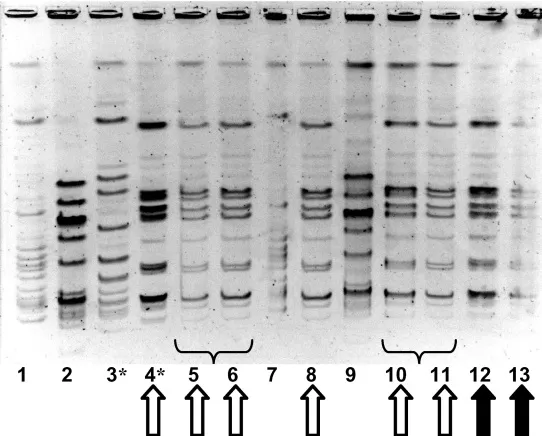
Molecular epidemiology of group A streptococcal strains in outbreak 2. Pulsed-field gel electrophoresis, demonstrating relatedness of group A streptococcal isolates from facility staff and residents. Lanes 1 and 7 contain an ATCC quality control strain. Solid arrows denote identical strains from two of the three persons in whom fatal invasive group A streptococcal infection developed; the third person with invasive disease had an electrophoretically identical strain (not shown). Hollow arrows denote identical strains from persons with asymptomatic colonization with group A streptococcus. Brackets denote duplicate strains from the same person; asterisk denotes staff member.
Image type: pathology (fish)